Question: I am attempting to scrape a random site for input tags.
So I need to write this in such a way that it will work with most sites.
Currently I have
'''
void wc_DownloadStringCompleted(object sender, DownloadStringCompletedEventArgs e)
{
HtmlAgilityPack.HtmlDocument dom = new HtmlAgilityPack.HtmlDocument();
dom.LoadHtml(e.Result);
var node = dom.DocumentNode.Element("html");
var inputs = node.ChildNodes["body"].Descendants("input");
'''
but this isn't working.
node returns with the data I want but inputs always turns out null.
When I do 'node.ChildNodes["body"].Descendants().ToList();' I see entries named "'input'".

Am I missing something?
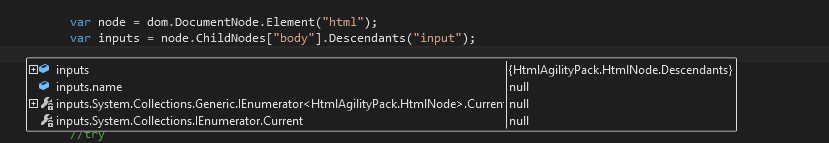
Answer: Your code is fine, it's just the way you verified was wrong. All those 'null' values in the screenshot doesn't indicate that the 'IEnumerable<T>' is empty, you can try to call 'inputs.ToArray()' or 'inputs.ToList()' in watch window instead to verify the result.
Remember that 'IEnumerable<T>' lazy-load the items until necessary, for example, until you iterate through, call 'ToList()'/'ToArray()', etc.